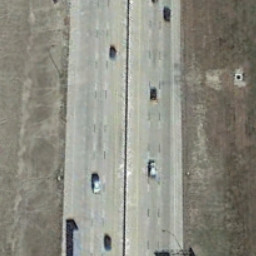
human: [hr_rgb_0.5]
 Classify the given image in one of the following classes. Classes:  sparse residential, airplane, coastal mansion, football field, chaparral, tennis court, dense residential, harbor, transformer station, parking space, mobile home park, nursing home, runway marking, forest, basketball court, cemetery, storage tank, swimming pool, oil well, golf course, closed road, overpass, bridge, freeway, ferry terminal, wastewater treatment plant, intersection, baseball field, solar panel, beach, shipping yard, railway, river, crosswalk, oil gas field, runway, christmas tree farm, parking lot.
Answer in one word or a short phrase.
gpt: freeway